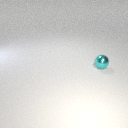
small cyan metal sphere